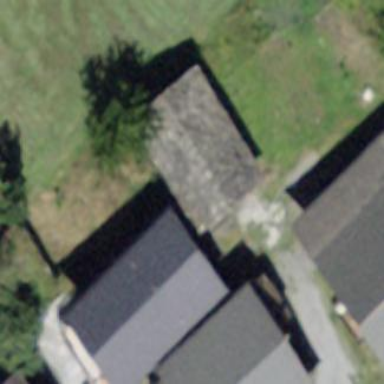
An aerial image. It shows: Simple house.